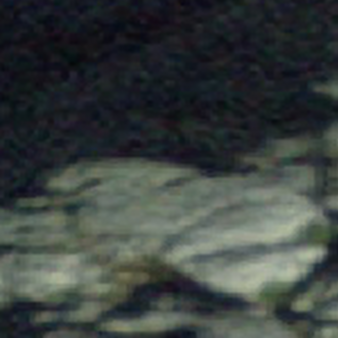
Label: other